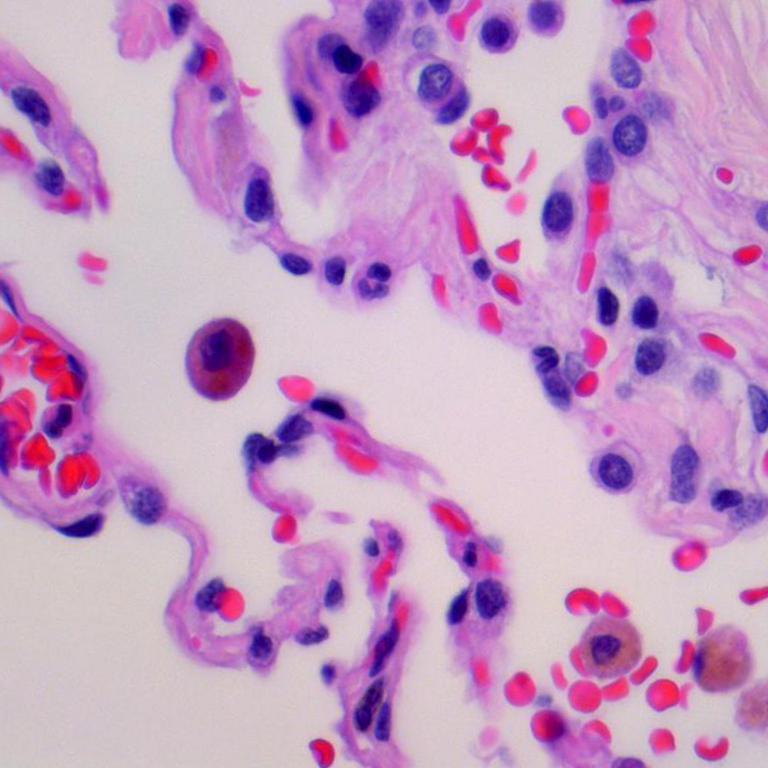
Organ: lung
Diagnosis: benign